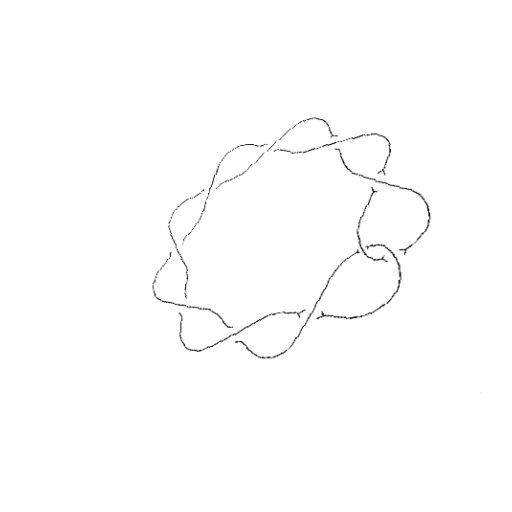
Crossing number: 10